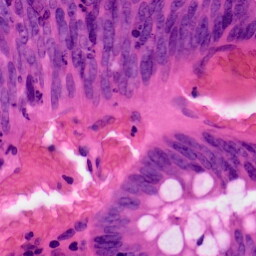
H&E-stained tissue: Colon